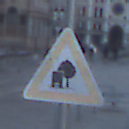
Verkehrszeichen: UnzureichendesLichtraumprofil
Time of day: Dawn
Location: Outdoor (Urban)
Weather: Clear
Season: NotSpecified
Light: Natural